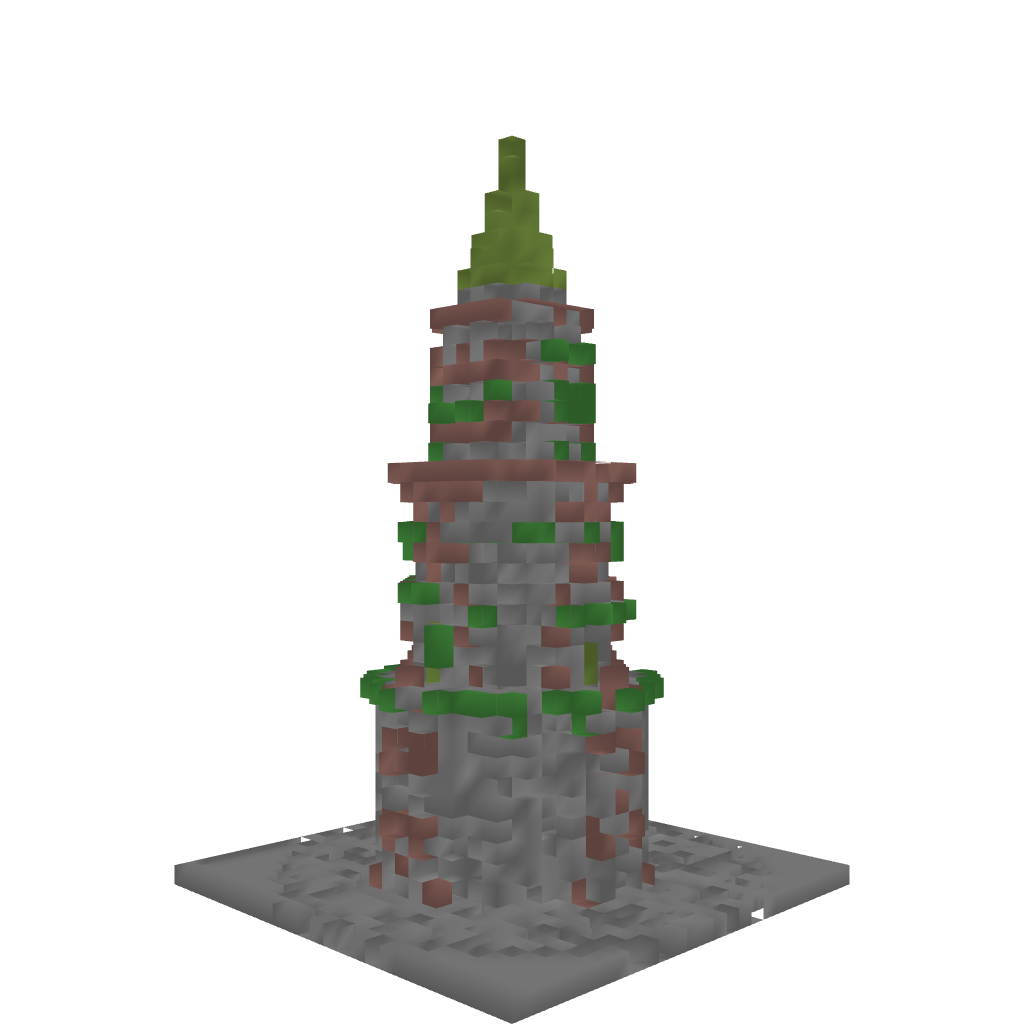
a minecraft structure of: Medieval Tower Normal good quality